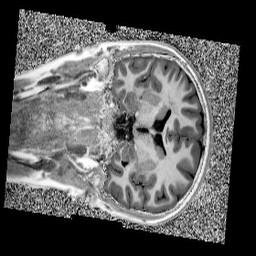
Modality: UNIT1
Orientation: coronal
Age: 13
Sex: female
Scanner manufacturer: siemens
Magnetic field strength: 3 T
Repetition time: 4 s
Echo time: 0.00303 s